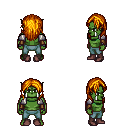
a pixel art fantasy rpg character, male body template, orc, green skin, steel arm armor, teal pants, dark blonde long hairstyle, cloth bracers, maroon shoes, four views (front, back, left, right), 2x2 character sprite sheet, small pixel art, hard edges, no anti-aliasing